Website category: sports
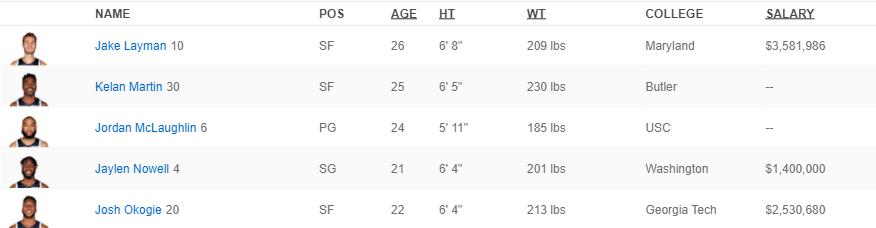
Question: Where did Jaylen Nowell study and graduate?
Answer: Washington

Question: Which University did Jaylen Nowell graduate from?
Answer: Washington

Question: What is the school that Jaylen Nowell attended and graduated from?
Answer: Washington

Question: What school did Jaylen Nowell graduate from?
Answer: Washington

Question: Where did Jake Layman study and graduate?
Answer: Maryland

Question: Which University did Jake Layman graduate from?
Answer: Maryland

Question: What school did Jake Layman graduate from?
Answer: Maryland

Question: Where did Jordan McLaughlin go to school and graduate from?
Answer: USC

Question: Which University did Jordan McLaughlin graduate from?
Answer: USC

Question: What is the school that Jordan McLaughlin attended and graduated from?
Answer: USC

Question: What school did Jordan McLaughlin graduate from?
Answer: USC

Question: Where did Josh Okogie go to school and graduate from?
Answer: Georgia Tech

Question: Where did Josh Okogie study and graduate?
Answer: Georgia Tech

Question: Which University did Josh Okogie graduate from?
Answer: Georgia Tech

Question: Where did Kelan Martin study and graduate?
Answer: Butler

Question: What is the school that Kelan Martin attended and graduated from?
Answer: Butler

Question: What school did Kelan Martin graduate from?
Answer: Butler

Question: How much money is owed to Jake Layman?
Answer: $3,581,986

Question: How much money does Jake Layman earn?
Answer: $3,581,986

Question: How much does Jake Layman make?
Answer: $3,581,986

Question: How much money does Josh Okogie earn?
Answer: $2,530,680

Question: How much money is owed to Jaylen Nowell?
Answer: $1,400,000

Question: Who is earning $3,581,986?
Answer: Jake Layman

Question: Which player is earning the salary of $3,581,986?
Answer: Jake Layman

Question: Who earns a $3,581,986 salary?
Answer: Jake Layman

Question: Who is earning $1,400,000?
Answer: Jaylen Nowell

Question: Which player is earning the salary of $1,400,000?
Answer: Jaylen Nowell

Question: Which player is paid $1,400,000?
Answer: Jaylen Nowell

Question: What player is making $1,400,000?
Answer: Jaylen Nowell

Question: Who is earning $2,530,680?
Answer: Josh Okogie

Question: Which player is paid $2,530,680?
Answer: Josh Okogie

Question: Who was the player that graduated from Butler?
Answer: Kelan Martin

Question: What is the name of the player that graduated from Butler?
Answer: Kelan Martin

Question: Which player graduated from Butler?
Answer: Kelan Martin

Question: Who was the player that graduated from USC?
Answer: Jordan McLaughlin

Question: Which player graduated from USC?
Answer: Jordan McLaughlin

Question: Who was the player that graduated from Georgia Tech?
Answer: Josh Okogie

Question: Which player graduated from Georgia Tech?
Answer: Josh Okogie

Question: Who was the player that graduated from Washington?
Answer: Jaylen Nowell

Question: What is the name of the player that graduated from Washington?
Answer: Jaylen Nowell

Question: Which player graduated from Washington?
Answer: Jaylen Nowell

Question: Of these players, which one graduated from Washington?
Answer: Jaylen Nowell

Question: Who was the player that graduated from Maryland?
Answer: Jake Layman

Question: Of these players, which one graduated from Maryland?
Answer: Jake Layman